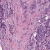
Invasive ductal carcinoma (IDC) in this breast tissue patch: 1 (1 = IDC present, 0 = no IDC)